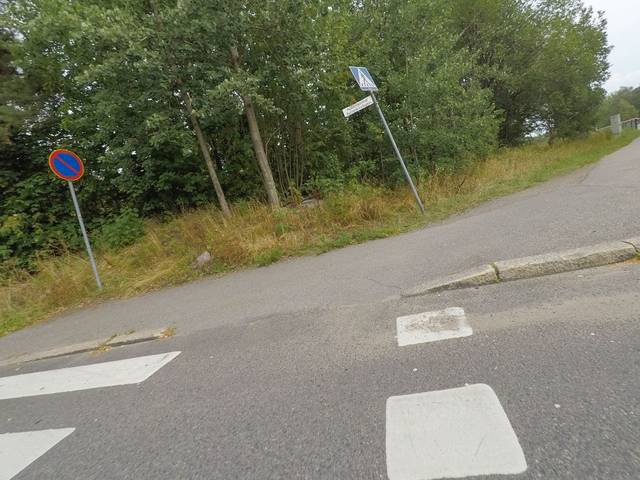
Region: Finland
Coordinates: 60.228, 25.001